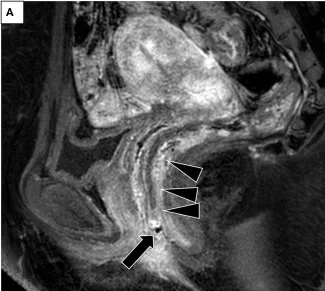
Pre-operative examination for the diagnosis of rectoperineal fistula (A) Magnetic resonance imaging (sagittal view) showing a small tract from the lower rectum. Arrow, small tract. Arrowhead, rectum.
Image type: radiology (mri)